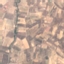
Land use / land cover: PermanentCrop